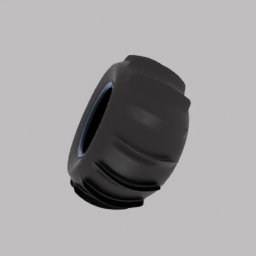
Label: mechanical